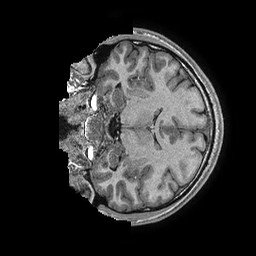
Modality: T1w
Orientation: coronal
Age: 22
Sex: male
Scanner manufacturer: ge
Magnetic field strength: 3 T
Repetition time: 0.006952 s
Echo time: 0.00292 s